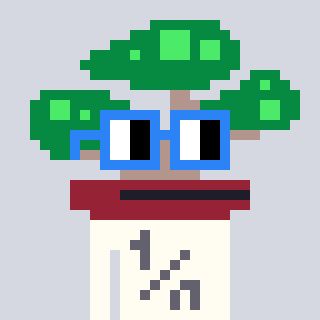
a pixel art character with square blue glasses, a bonsai-shaped head and a grayscale-colored body on a cool background